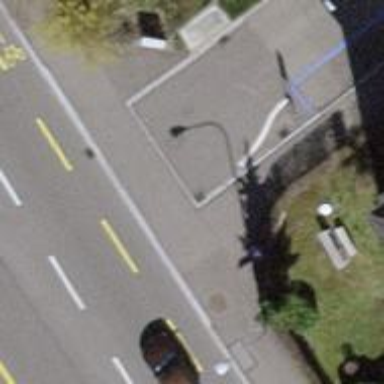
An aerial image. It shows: Unmarked crossing with traffic calming table on the road.